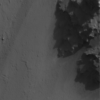
Label: not_dusty